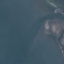
Label: SeaLake